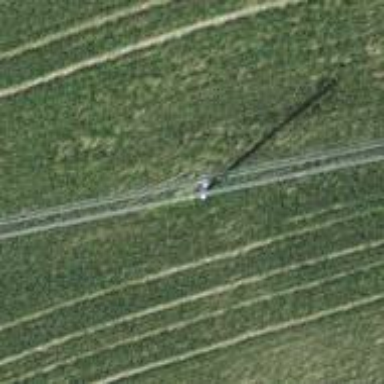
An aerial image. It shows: Power pole.